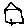
Label: house